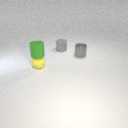
small gray metal cylinder to the right of small gray rubber cylinder